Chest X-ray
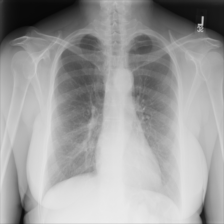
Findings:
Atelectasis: negative
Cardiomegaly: negative
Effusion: negative
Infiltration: negative
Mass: negative
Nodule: negative
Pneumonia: negative
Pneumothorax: negative
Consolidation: negative
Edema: negative
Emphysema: negative
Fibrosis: negative
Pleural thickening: negative
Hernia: negative